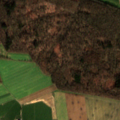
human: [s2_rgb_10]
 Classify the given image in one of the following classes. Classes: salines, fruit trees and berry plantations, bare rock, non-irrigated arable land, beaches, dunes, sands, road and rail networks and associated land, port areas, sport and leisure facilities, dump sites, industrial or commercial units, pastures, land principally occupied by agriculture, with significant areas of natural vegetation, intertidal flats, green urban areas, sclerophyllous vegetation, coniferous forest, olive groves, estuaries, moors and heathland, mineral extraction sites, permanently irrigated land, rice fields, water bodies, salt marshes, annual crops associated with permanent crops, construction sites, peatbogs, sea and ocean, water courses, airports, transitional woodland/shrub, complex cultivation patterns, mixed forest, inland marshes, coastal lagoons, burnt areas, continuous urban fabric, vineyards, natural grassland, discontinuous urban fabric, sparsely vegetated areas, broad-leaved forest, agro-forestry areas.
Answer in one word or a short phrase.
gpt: non-irrigated arable land, pastures, complex cultivation patterns, broad-leaved forest